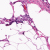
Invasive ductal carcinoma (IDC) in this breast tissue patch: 0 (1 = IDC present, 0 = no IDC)